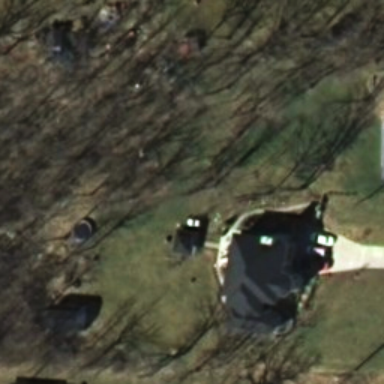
A house with orange roofs is surrounded by lawn and withered trees in the sparse residential area .